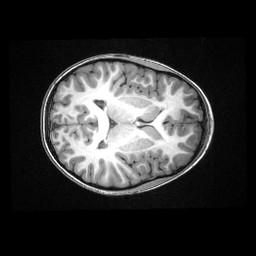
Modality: T1w
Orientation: axial
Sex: male